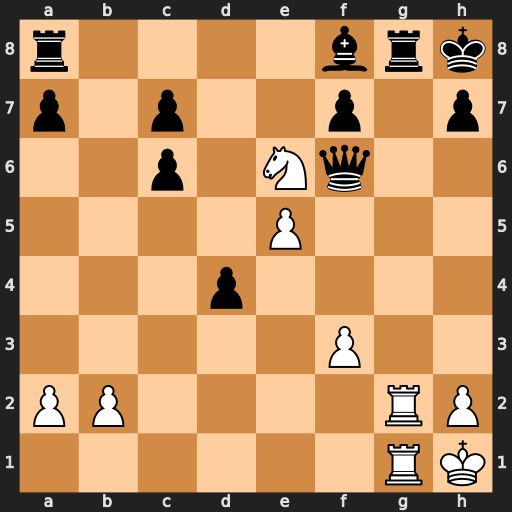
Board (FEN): r4brk/p1p2p1p/2p1Nq2/4P3/3p4/5P2/PP4RP/6RK
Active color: w
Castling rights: -
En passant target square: -
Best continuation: Rxg8#